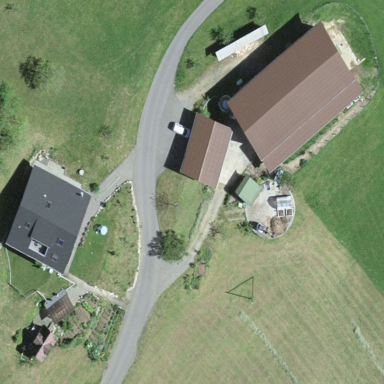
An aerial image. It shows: Farmyard in rural farm setting.